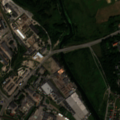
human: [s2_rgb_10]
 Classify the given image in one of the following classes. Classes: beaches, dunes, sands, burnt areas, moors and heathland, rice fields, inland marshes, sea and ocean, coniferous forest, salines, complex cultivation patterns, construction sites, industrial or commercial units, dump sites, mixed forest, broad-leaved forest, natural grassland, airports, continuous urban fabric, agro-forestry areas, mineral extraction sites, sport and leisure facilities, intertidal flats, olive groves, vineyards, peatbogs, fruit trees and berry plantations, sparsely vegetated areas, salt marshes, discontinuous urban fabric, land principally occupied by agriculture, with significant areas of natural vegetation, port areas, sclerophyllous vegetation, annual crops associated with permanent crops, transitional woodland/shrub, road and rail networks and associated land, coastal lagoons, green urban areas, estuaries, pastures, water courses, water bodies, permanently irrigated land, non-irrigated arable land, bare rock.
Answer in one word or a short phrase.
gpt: discontinuous urban fabric, industrial or commercial units, green urban areas, pastures